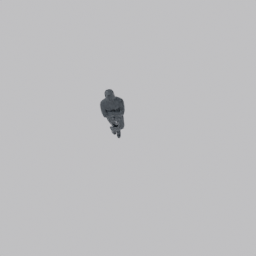
Label: people